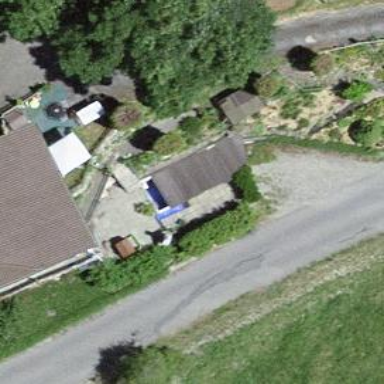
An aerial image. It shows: Garage.